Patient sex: F
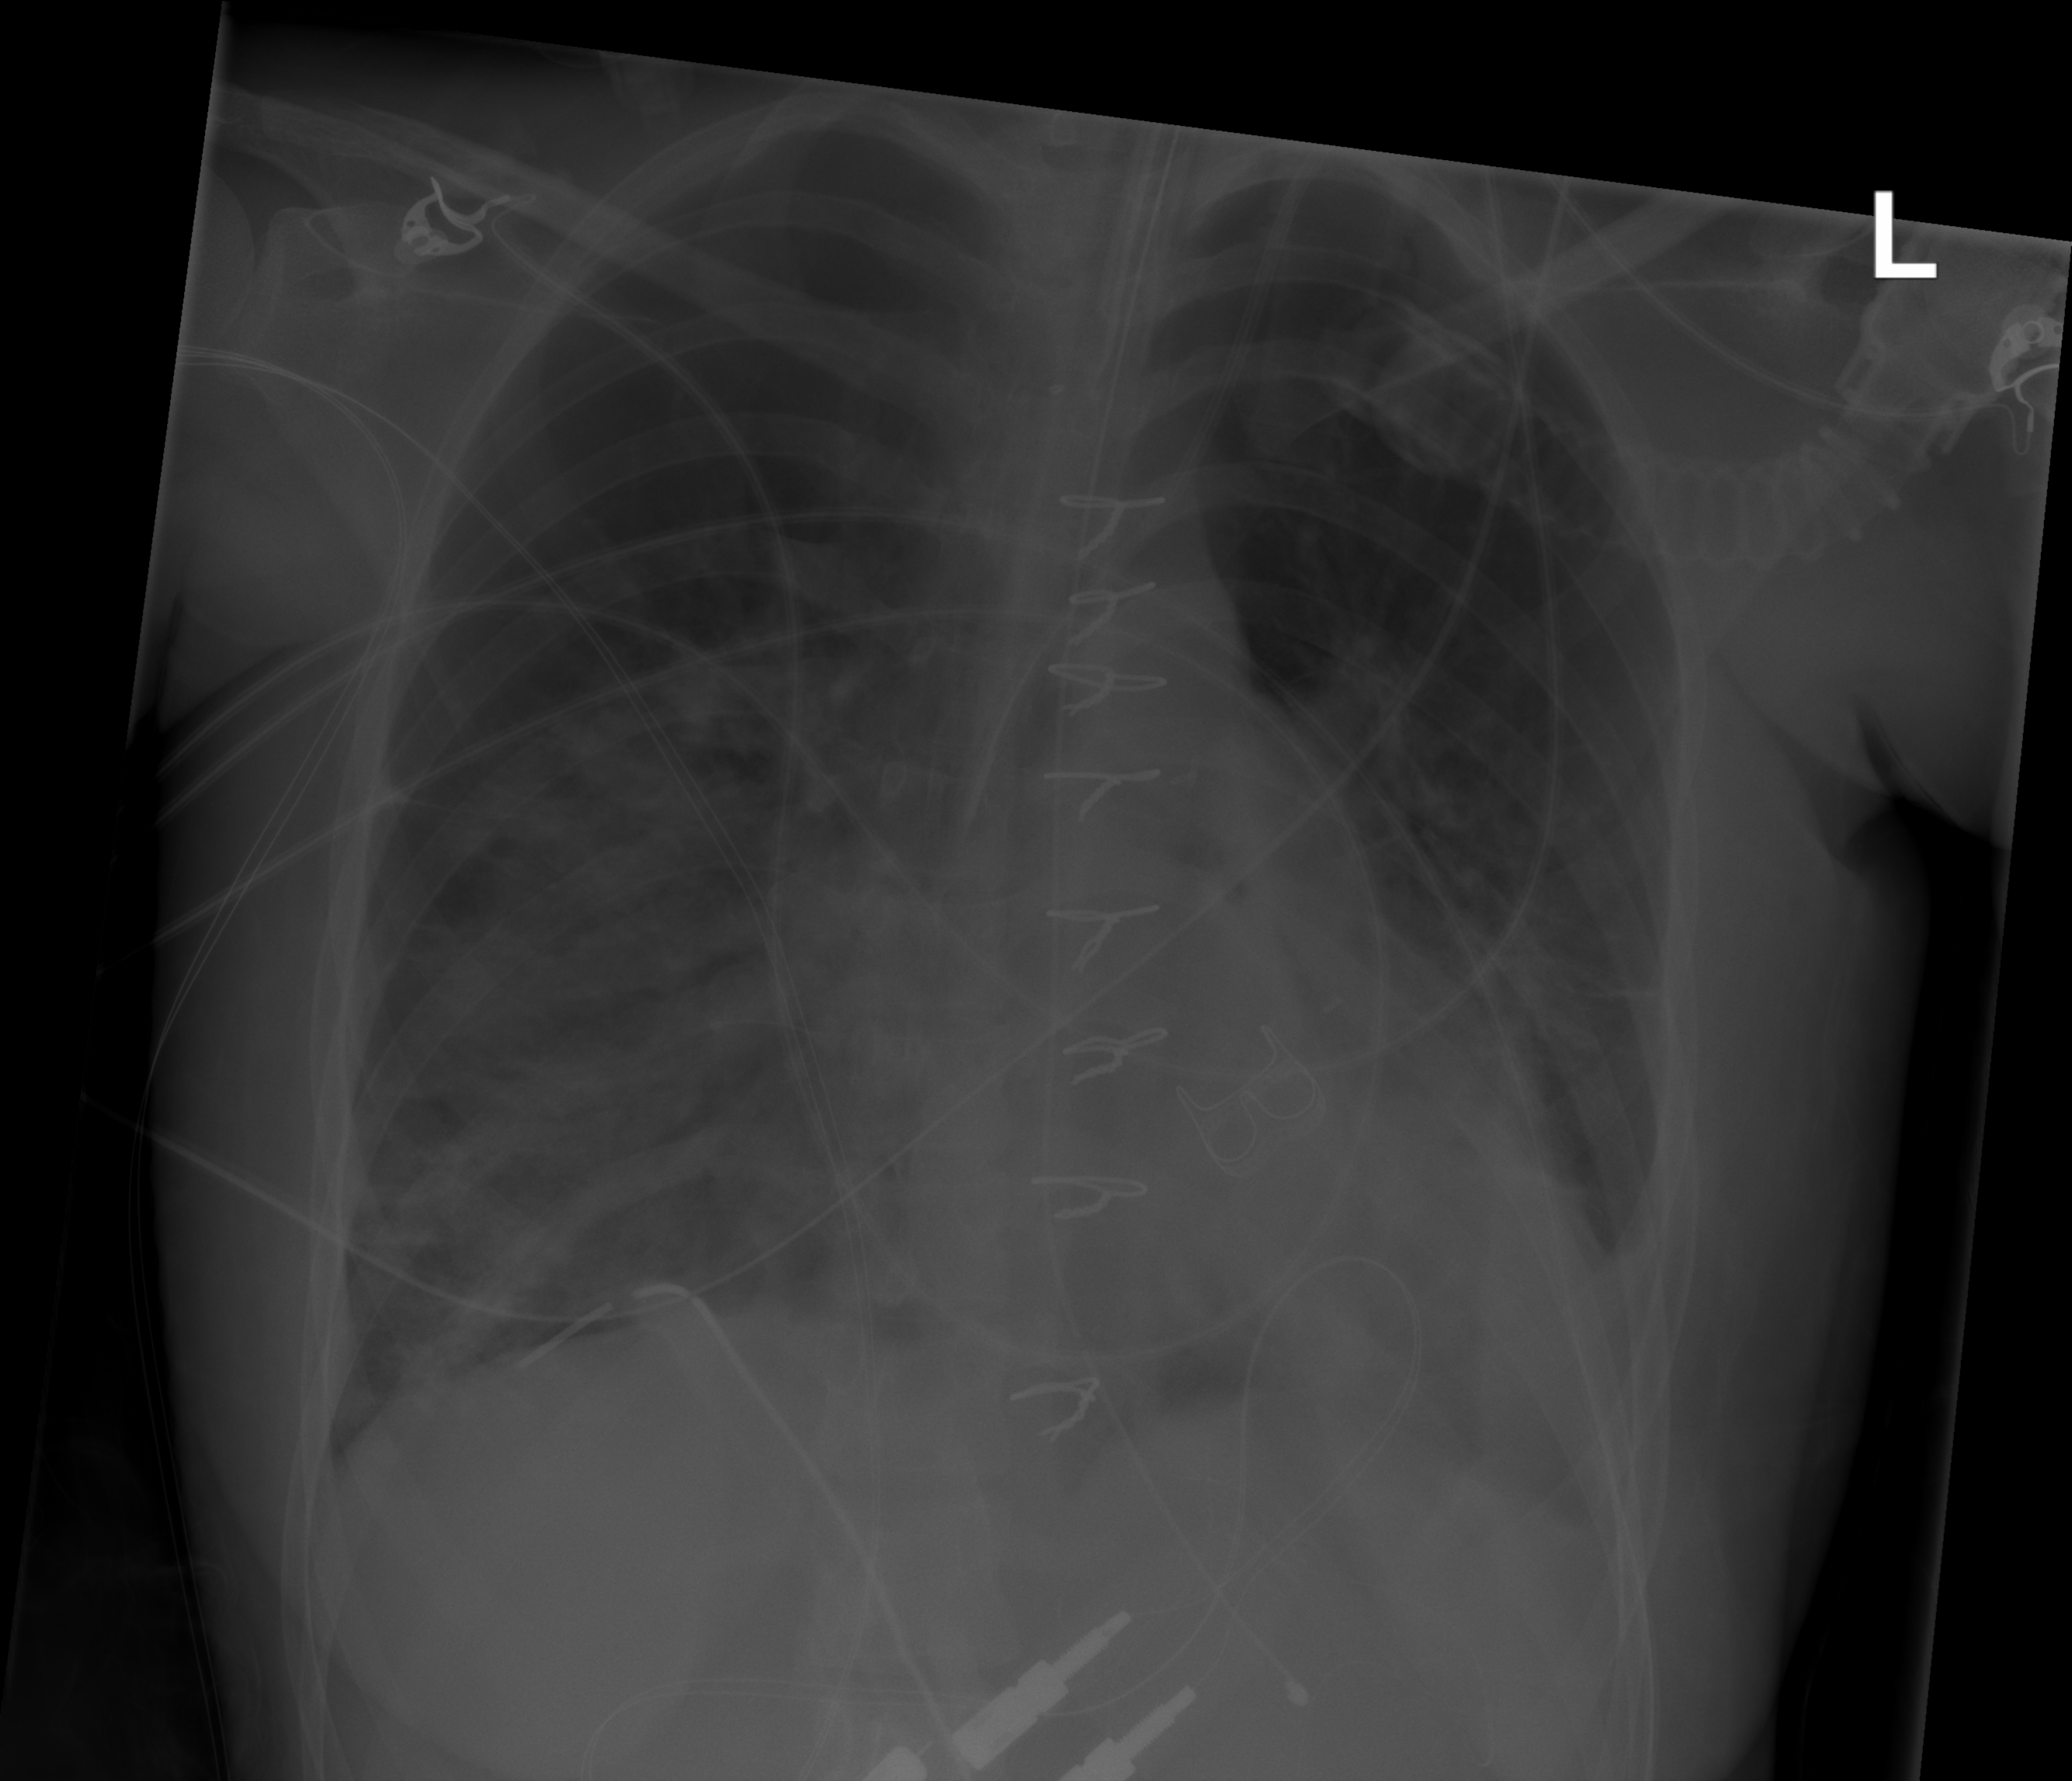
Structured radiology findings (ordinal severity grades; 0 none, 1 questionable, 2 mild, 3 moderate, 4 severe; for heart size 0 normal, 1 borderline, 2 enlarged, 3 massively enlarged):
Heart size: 2
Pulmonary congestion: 0
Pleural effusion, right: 2
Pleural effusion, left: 2
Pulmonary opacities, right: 2
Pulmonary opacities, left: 1
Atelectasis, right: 2
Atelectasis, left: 2